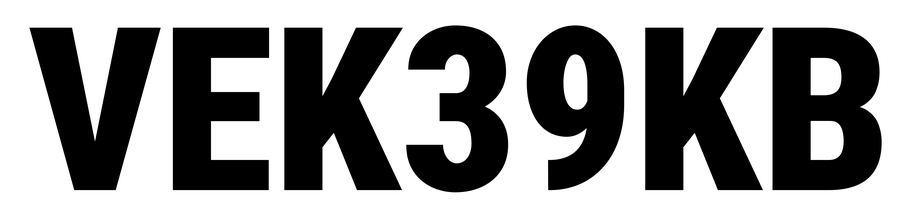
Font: Roboto_Condensed_Black